Field crop: tomato
Growth stage: 1
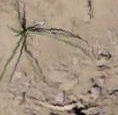
Species: cyperus